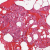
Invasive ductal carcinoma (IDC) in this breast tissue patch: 0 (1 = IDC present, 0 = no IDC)